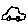
Label: car